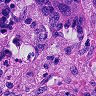
Metastatic tissue present: yes